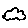
Label: cloud